Question: By source code , i mean the actual '.java' files packed up inside 'src.zip' located in the jdk folder. Should i Import the entire thing into eclipse and see from there ?
If so , then How ? Or is it done some other way ?
Jeremy's suggestion worked best. Only the 'ctrl' key has to be pressed before taking the pointer to the class you want to see the code for.
From the suggestions i tried to import 'src.zip' into eclipse by going into preferences. this is a snapshot of what i'm getting :

Its a major pain to search through because of the length of the list . I'm surely doing something wrong here ?
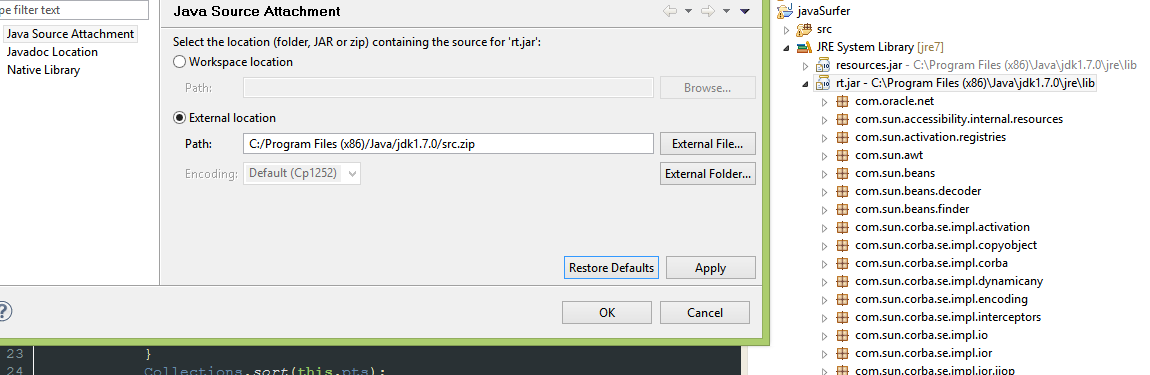
Answer: You mentioned Eclipse.
Go to Preferences. In the left-hand menu, open Java and select Installed JREs. Select your JRE in the main pane and "Edit...". Find and select rt.jar. Click "Source Attachment...", "External File..." and navigate to src.zip. You might also want to set the Javadoc location to an appropriate location such as <URL>.
Having done that, ctrl-click (or cmd-click on MacOS) will take you to the source code. You can also navigate directly to the source code by opening the JRE System Library under your project in the Package Explorer, and then opening rt.jar. (If source code isn't attached, you can still do that but when you try to open a class file or method/field therein, you'll end up seeing the Java byte code instead of the Java source.)
Don't forget, as commentators have said, that the API (Javadoc) is generally a better place to look than the source code. The source code can change; the API should not.